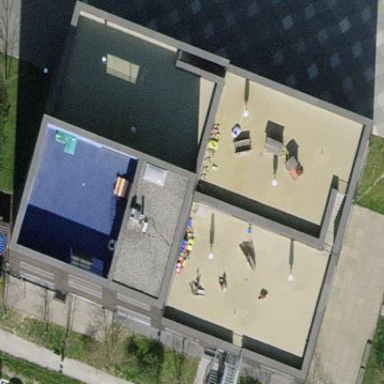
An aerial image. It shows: Social center building.